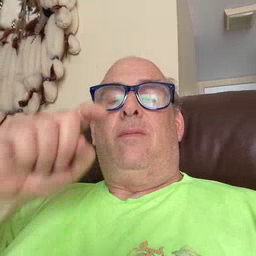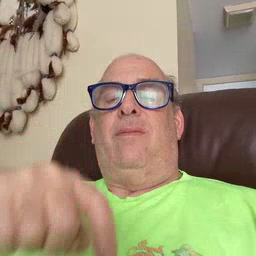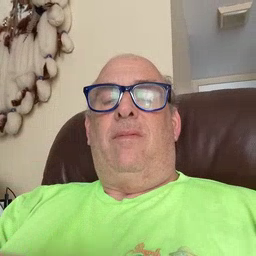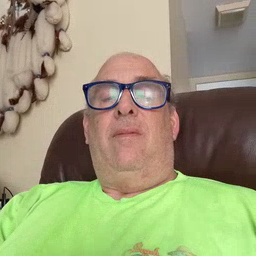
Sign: time